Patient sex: M
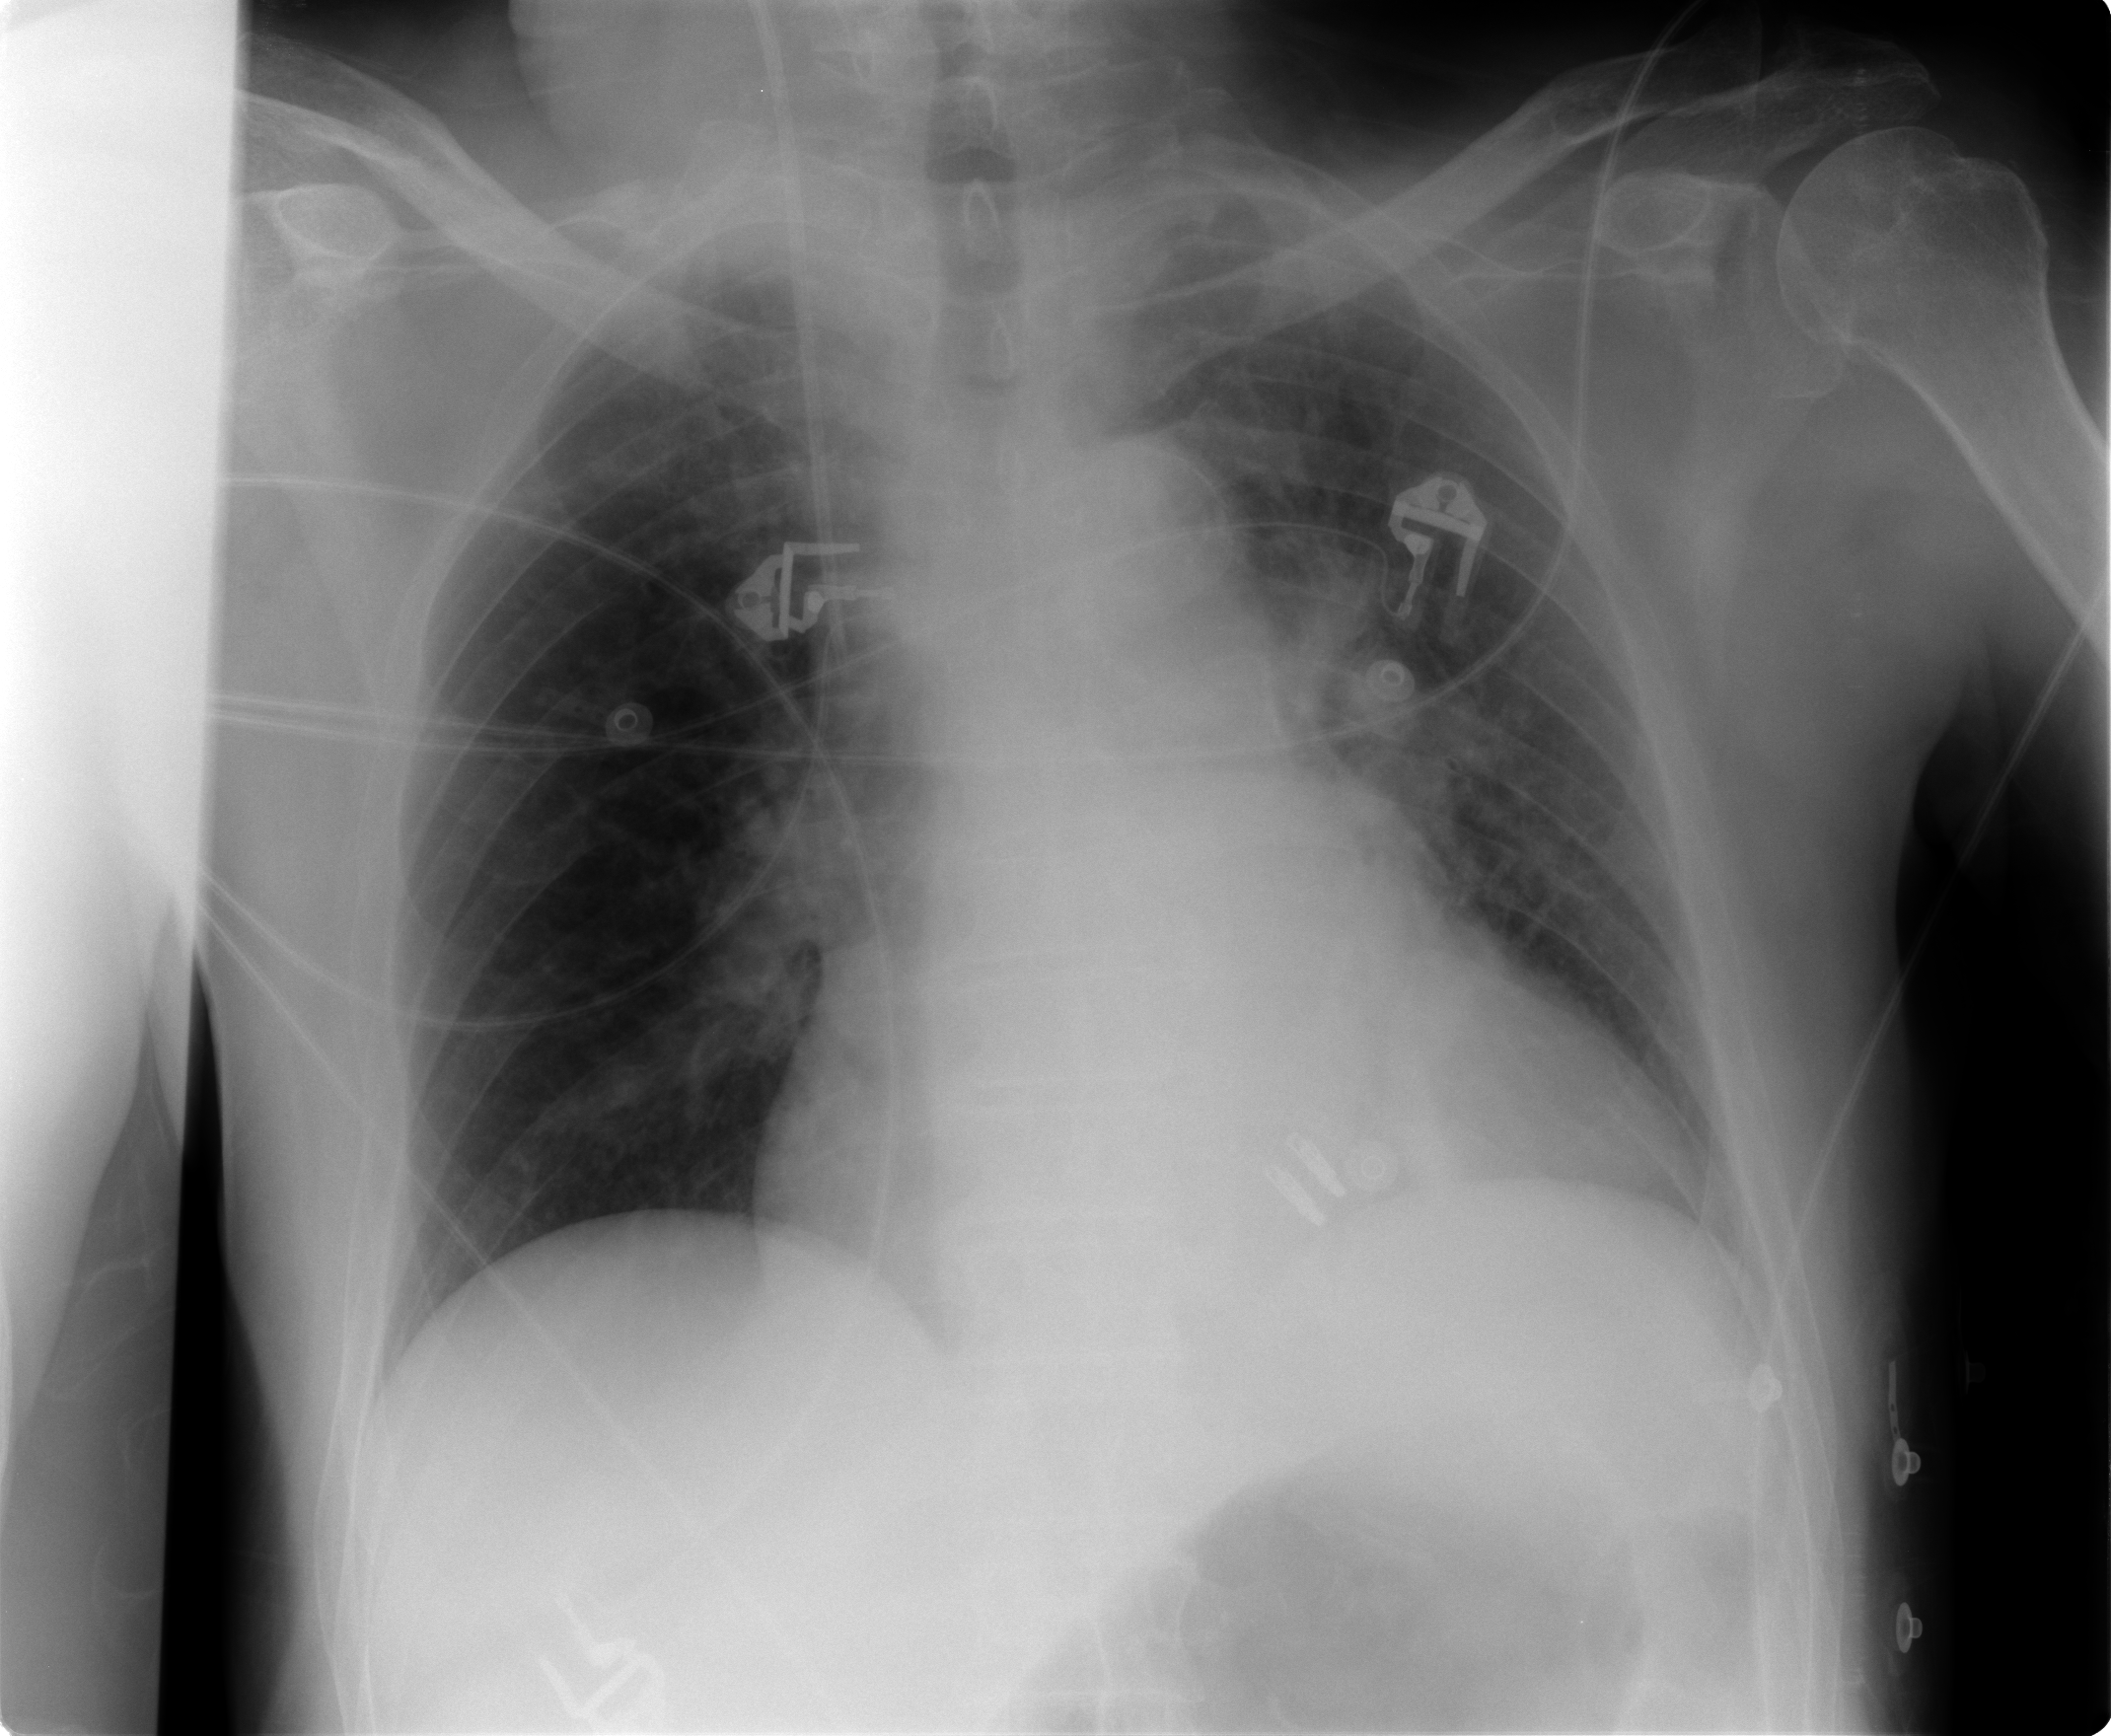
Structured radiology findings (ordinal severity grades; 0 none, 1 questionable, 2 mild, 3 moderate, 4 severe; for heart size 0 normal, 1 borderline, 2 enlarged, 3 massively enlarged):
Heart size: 2
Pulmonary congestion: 2
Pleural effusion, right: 0
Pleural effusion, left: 0
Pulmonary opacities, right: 0
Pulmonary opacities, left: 1
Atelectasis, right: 0
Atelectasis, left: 2